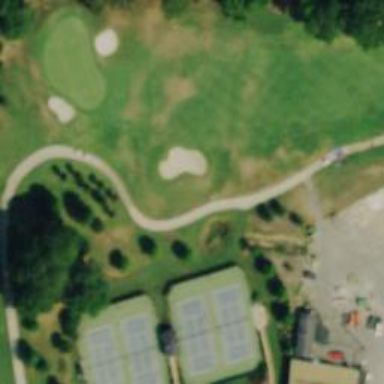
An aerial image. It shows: Path for both road and golf.